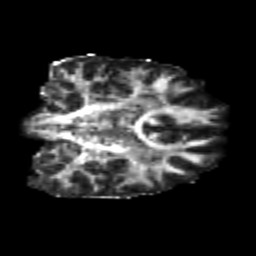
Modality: FA
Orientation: coronal
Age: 22
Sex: female
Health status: healthy
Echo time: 0.074 s